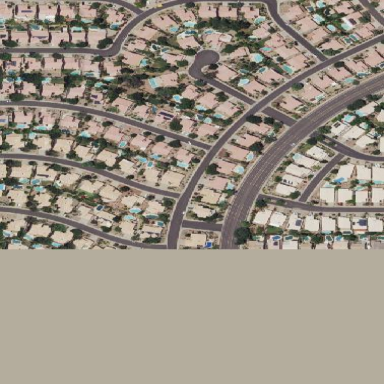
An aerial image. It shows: This residential area consists of single-family homes.